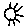
Label: sun